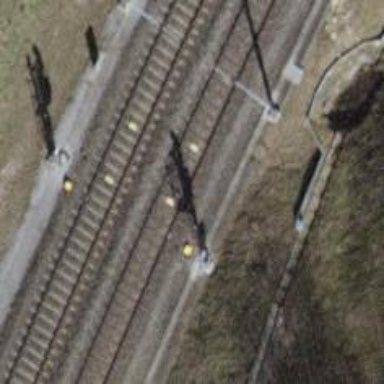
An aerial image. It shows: Railway signal.